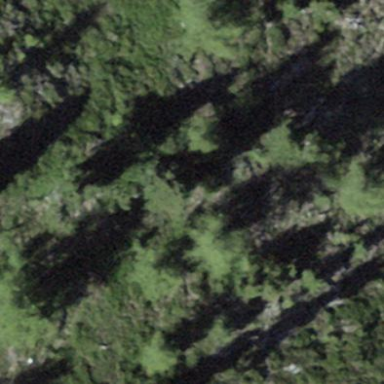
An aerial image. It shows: Forest area.